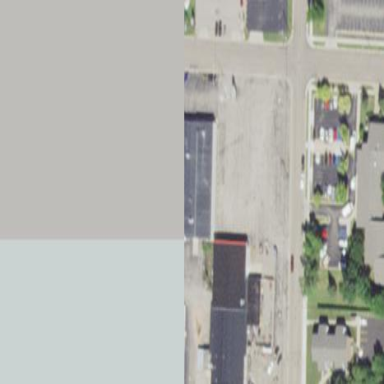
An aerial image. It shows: Retail building.